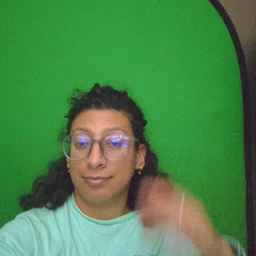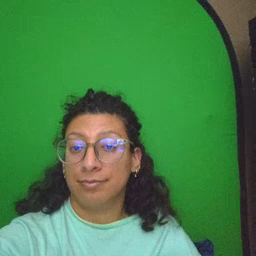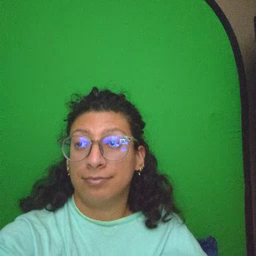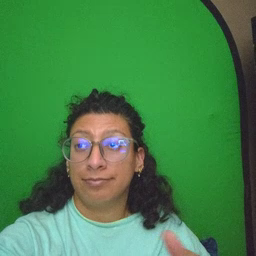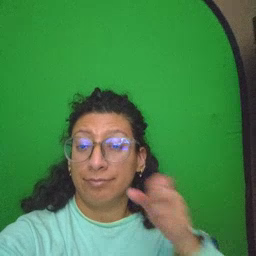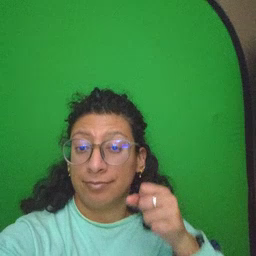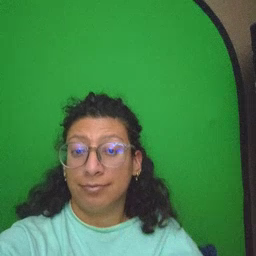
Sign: fast